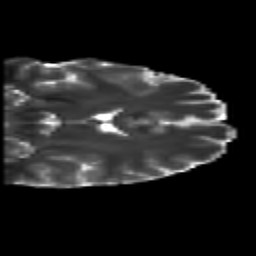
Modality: T2w
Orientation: coronal
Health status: healthy
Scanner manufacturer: siemens
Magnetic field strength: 3 T
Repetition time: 10 s
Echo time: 0.092 s